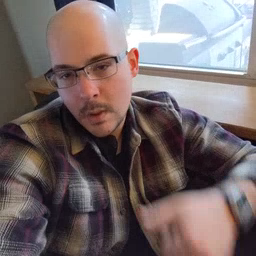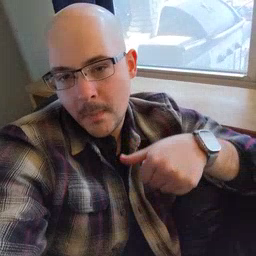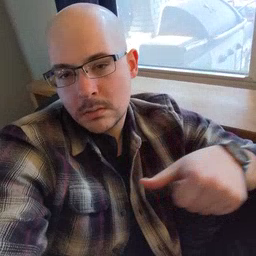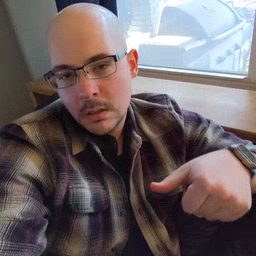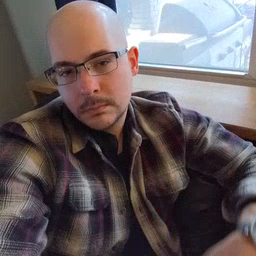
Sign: puzzle